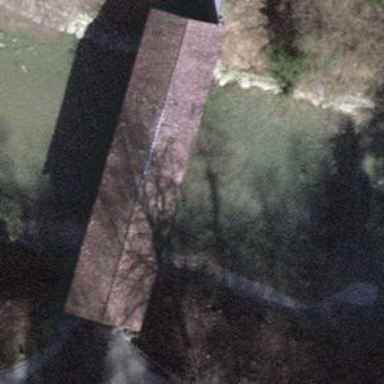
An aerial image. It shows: Covered red beam bridge.